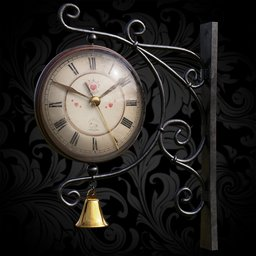
Label: decoration